Question:
the first two fields are the SMS applications from android ICS, the third one is mine. i made this way:
'''
<RelativeLayout
android:layout_width="match_parent"
android:layout_height="match_parent" >
<EditText
android:id="@+id/searchfield"
android:layout_width="fill_parent"
android:layout_height="wrap_content"
android:layout_toLeftOf="@+id/newItem"/>
<ImageButton
android:id="@+id/newItem"
android:layout_height="40dip"
android:layout_width="40dip"
android:layout_alignParentTop="@+id/searchfield"
android:adjustViewBounds="true"
android:contentDescription="Add"
android:layout_alignParentRight="true"/>
</RelativeLayout>
'''
and the image is setted this way:
'''
Drawable img = getResources().getDrawable( R.drawable.light_send );
newItem.setBackgroundDrawable(img);
'''
i'm getting a very bad drawn arrow, and i'm having problems creating the blue background on down. Am i missing something?
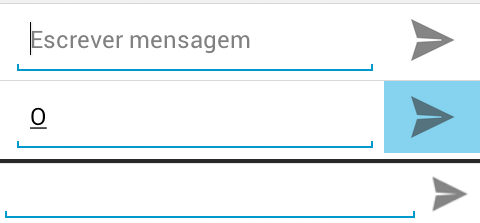
Answer: For the ImageButton you want to set the background to a <URL> to adjust how the image is drawn. I would use center_inside to get the best looking arrow. On an ImageButton the background behaves exactly like it does on any view, the image resource is the content and is drawn on top of the background.